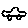
Label: car